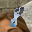
Label: 8